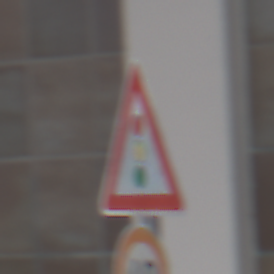
Verkehrszeichen: Lichtzeichenanlage
Zusatzzeichen unten: Geschwindigkeit40
Umgebung: Roofed, Urban
Tageszeit: MorningAfternoon
Wetter: PartlyCloudy
Licht: Natural
Jahreszeit: NotSpecified
Kontrast: MediumContrast